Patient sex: M
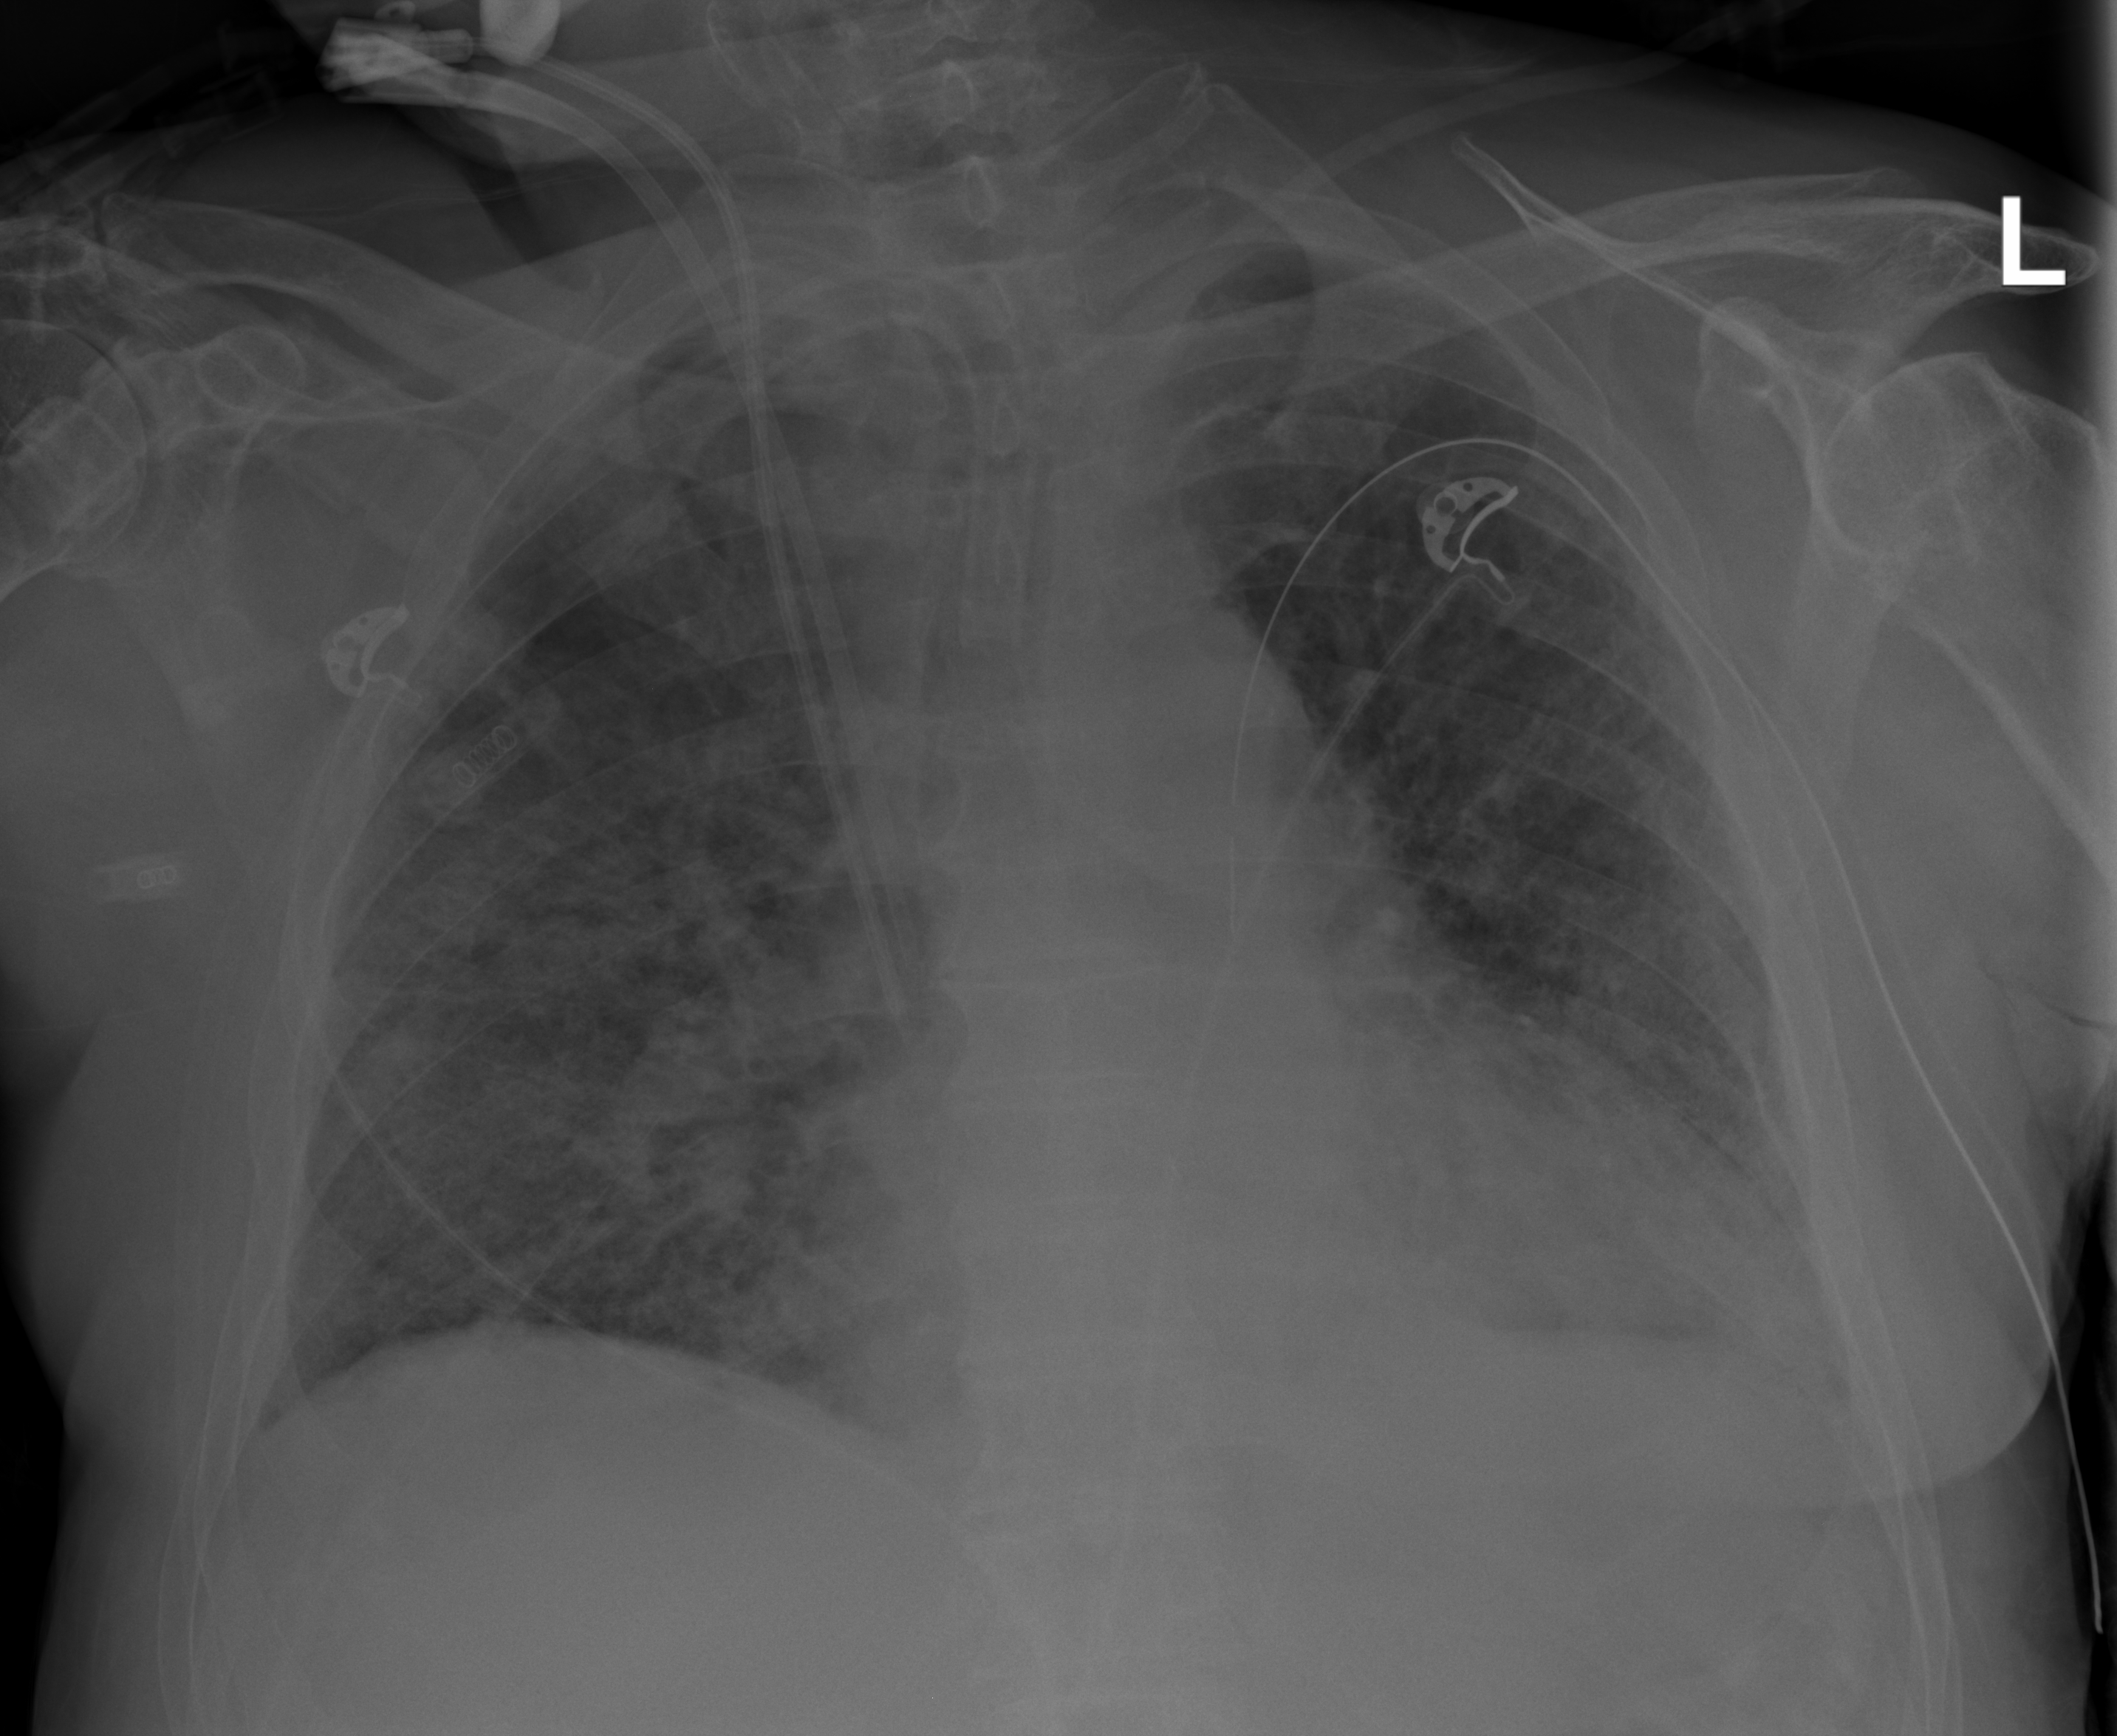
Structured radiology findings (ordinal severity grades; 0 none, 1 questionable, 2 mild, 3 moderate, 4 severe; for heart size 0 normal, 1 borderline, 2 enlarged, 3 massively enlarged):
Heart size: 2
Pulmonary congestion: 2
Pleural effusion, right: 1
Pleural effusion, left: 2
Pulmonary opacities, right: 3
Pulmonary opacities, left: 3
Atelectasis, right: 2
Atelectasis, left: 2